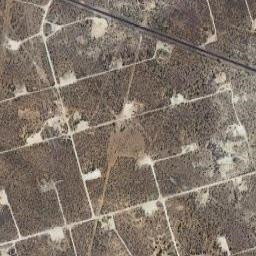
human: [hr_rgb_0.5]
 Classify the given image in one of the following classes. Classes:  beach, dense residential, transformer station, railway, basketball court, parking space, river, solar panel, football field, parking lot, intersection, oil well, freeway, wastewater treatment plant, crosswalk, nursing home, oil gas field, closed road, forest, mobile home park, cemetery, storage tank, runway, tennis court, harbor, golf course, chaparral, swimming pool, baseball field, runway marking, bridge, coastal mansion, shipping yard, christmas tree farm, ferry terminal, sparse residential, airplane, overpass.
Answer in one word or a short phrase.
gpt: oil gas field